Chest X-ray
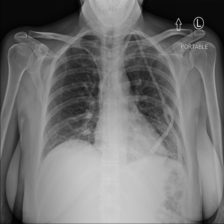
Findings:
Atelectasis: negative
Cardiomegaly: negative
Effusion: negative
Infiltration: negative
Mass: negative
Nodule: negative
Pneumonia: negative
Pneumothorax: negative
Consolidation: negative
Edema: negative
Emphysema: negative
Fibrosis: negative
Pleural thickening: negative
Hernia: negative